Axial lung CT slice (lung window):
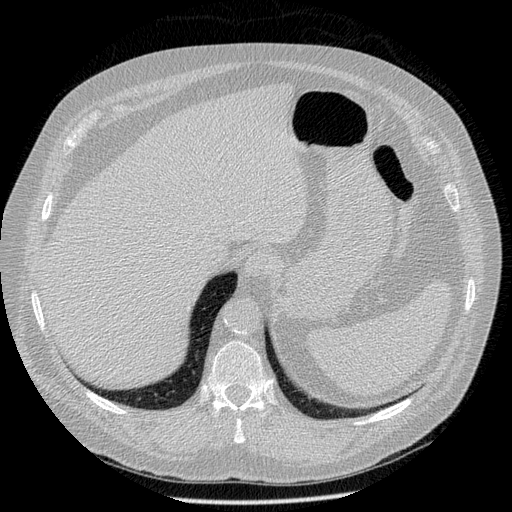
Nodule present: no